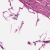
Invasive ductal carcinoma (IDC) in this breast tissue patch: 0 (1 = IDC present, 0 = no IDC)